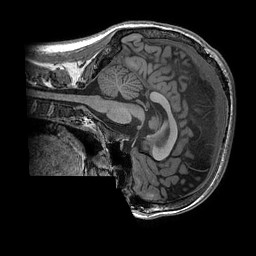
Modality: T1w
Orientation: sagittal
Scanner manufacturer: ge
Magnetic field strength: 3 T
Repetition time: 0.008156 s
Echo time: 0.00318 s